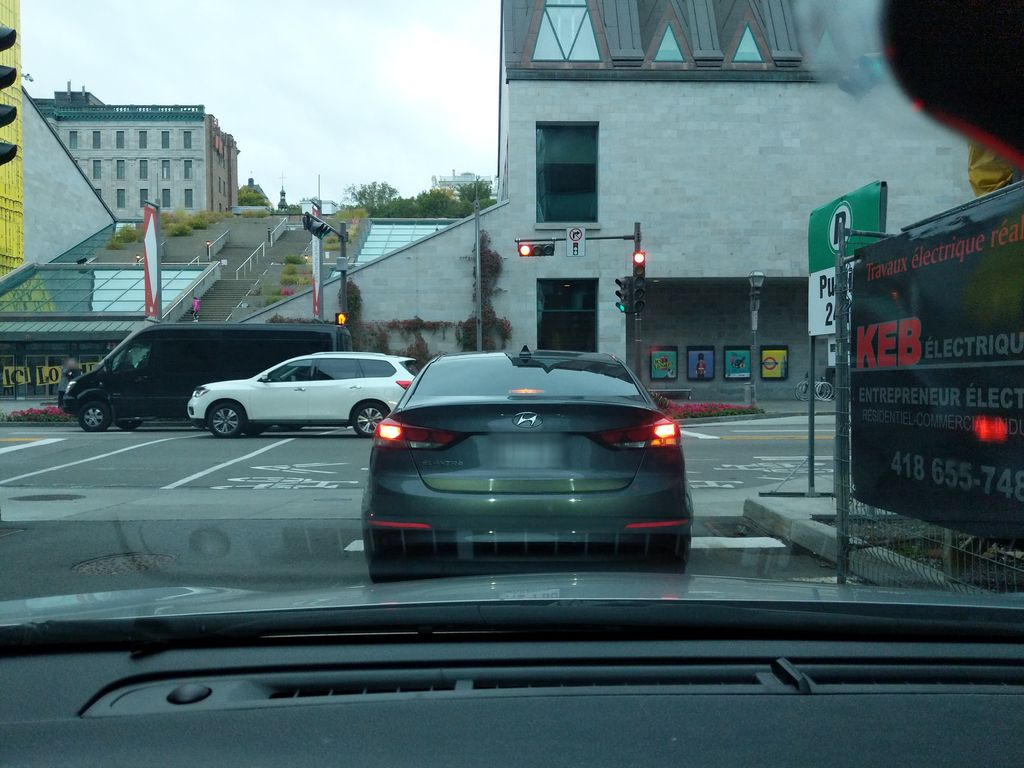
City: quebec_city